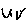
Label: smiley face